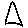
Label: triangle